Question: I have an application that is running as a win-service (using <URL>. I want to monitor that application with JVisualVM. I've used the commandline argument '--openpid <PID>' without success, ironically the old JConsole managed to connect to that application.

I also checked all issues with the '%TMP%\hsperfdata_username' -Directory that are described in the JVisualVM-<URL>. Its all well.
How can i get the JVisualVM to monitor my app?
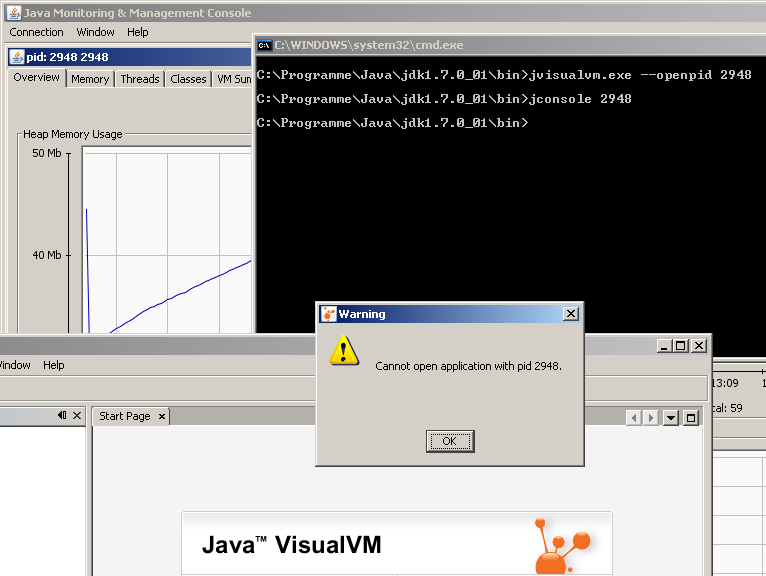
Answer: The JVisualVM is not able to connect to a win-service using the '--openpid <PID>' argument! The old JConsole can this only in WinXP because of a <URL>. The alternative is to specify a JMX Agent for the service.
This VM Arguments have to be passed to the prunsrv.exe
'''
-Dcom.sun.management.jmxremote.port=3333 -Dcom.sun.management.jmxremote.ssl=false -Dcom.sun.management.jmxremote.authenticate=false '''
For more detail take a look at: <URL>